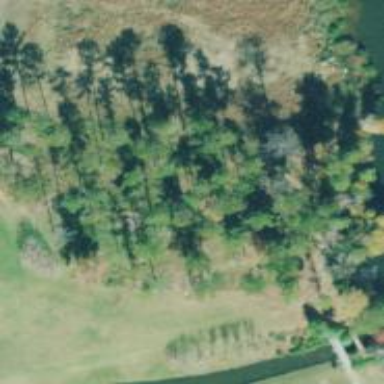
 perfect for leisurely sports activities."